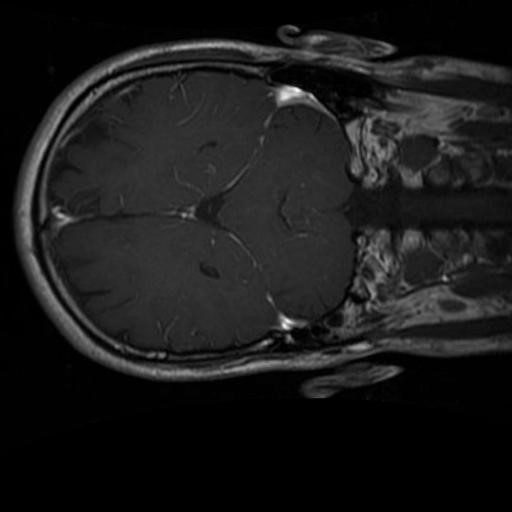
Label: brain_glioma